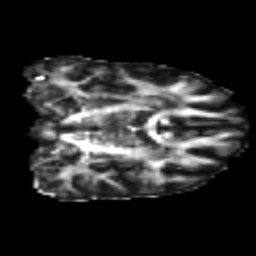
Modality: FA
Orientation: coronal
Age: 23
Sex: female
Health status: healthy
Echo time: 0.074 s